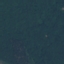
Land use / land cover class: Forest